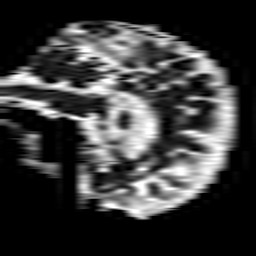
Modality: ADC
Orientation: sagittal
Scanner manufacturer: philips
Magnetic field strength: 1.5 T
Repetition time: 3.4 s
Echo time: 0.06922 s